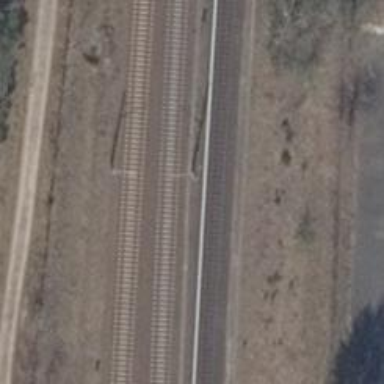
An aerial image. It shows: Railway milestone with catenary mast.